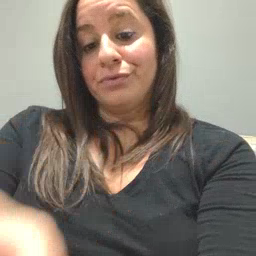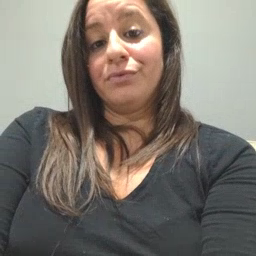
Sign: hesheit